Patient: sex F, age 59
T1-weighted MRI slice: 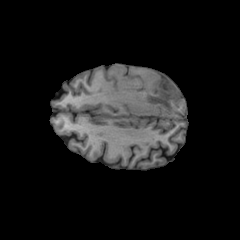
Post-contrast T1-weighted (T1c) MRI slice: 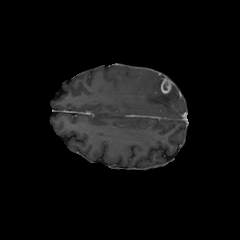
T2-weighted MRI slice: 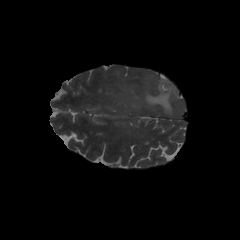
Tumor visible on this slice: yes
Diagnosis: Glioblastoma, IDH-wildtype
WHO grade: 4